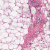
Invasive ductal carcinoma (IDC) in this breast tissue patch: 0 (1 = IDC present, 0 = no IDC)